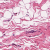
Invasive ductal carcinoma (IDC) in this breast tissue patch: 0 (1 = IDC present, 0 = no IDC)